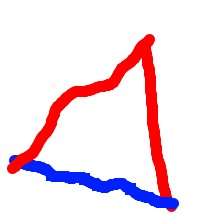
Shape: triangle